Question: I want to create view like the image below.
My implementation should use text field input ,the behavior i like to built is once i clicked on the text input the current view should be faded because once the user start typing i will show table for autocomplete?

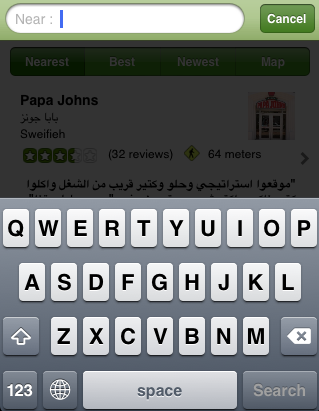
Answer: First of all you need to set a 'UITextFieldDelegate' for your 'UITextField'.
In the 'UITextFieldDelegate''s '(void)textFieldDidBeginEditing:(UITextField *)textField' method, you can just set the alpha of your main view to someting like 0.7. Or you can add another black 'UIView' object with alpha 0.7 on top of your main view.